Aerial crown-view tile of a tropical tree (Barro Colorado Island, Panama), acquired 20240611:
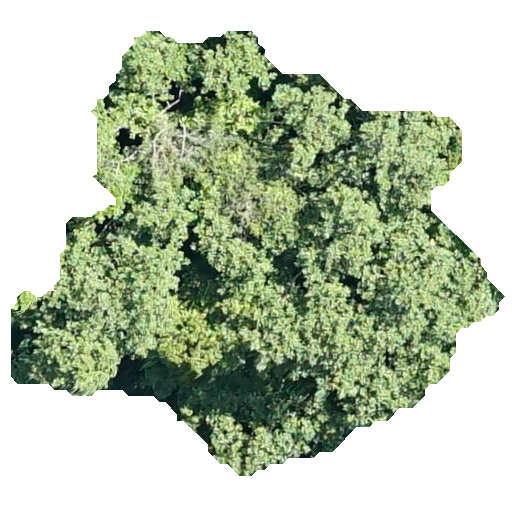
Species: Hieronyma alchorneoides
GBIF accepted scientific name: Hieronyma alchorneoides
Crown area: 215.287 m²